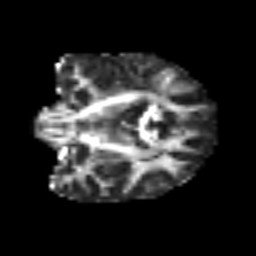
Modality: FA
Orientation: coronal
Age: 39
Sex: female
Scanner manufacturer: siemens
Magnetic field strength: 3 T
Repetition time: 6.1 s
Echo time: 0.101 s